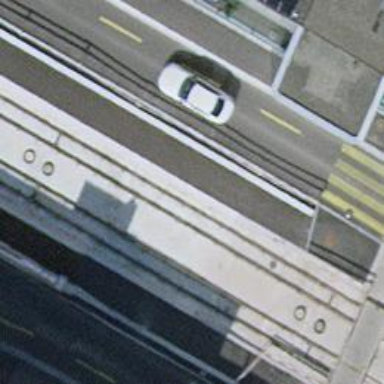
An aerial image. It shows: Bus stop for trolleybuses with designated stop position.